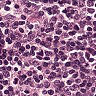
Metastatic tissue present: no